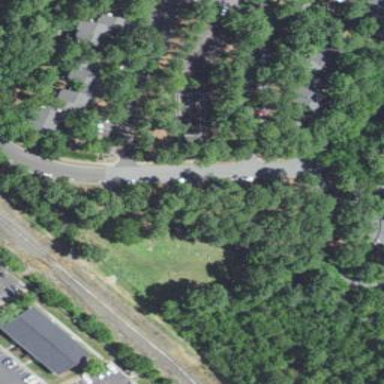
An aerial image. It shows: Cemetery.